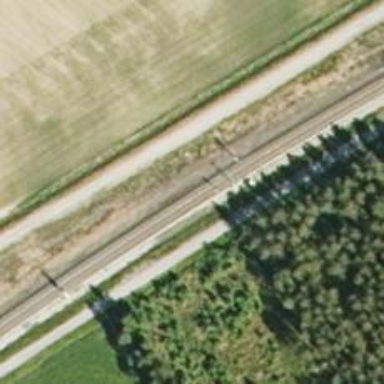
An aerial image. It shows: Railway with continuous electrified contact line.